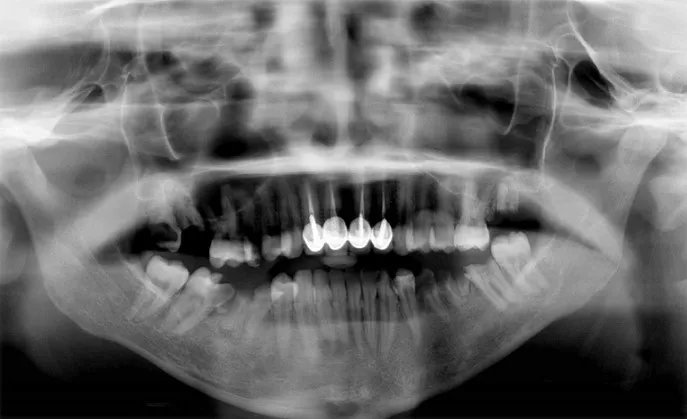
digital panoramic radiograph reveals multiple fixed prosthodontic restorations and multiple carious teeth, multiple remaining roots.
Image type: radiology (x_ray)